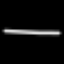
Label: line